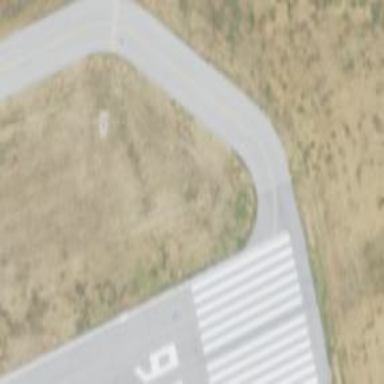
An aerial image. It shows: View of taxiway at the airport.